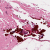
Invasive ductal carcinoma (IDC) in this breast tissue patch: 0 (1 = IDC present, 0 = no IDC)